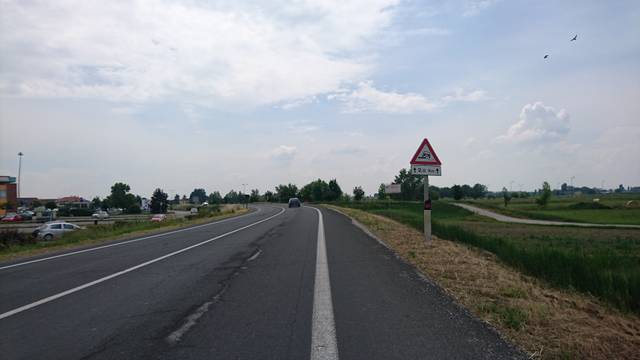
Region: Italy
Coordinates: 45.081, 11.466